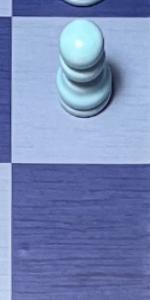
Label: Empty